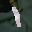
Label: 1